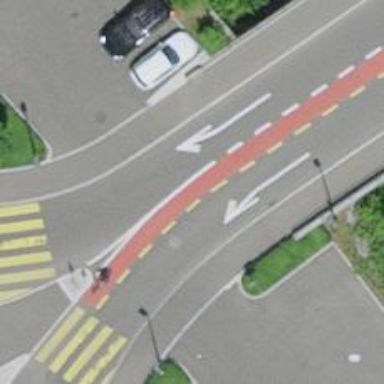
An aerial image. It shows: Primary highway with asphalt surface. There is cycle track on the right.